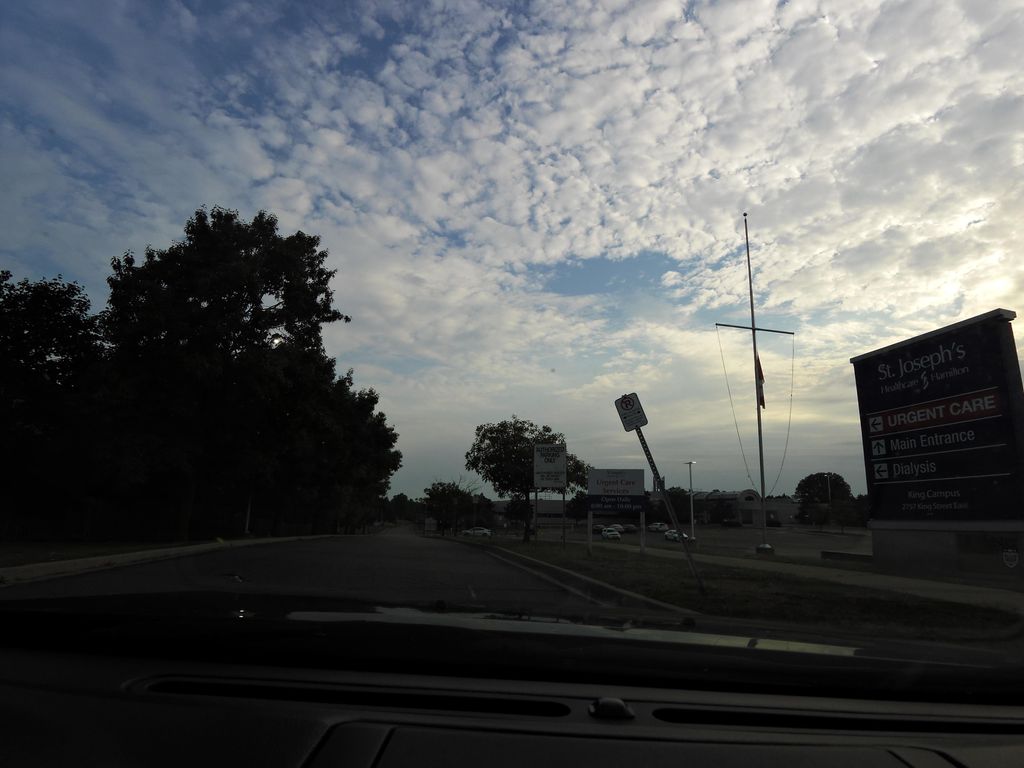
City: hamilton